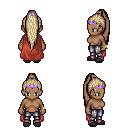
a pixel art fantasy rpg character, female body template, human, dark skin, maroon cape, metal pants, white blonde extra-long topknot hairstyle, purple tiara, bracelets, gray slippers, four views (front, back, left, right), 2x2 character sprite sheet, small pixel art, hard edges, no anti-aliasing